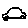
Label: car